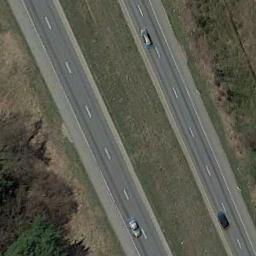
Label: freeway